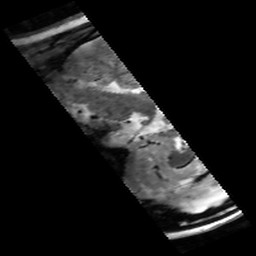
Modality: T2w
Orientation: sagittal
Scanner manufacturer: siemens
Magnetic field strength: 6.98 T
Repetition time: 5.65 s
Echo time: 0.044 s